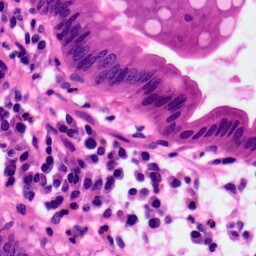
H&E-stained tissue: Pancreatic